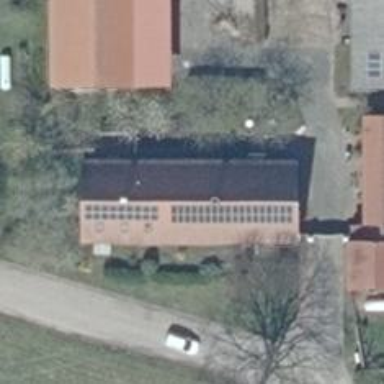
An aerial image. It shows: Solar photovoltaic panel generator producing electricity as small installation.